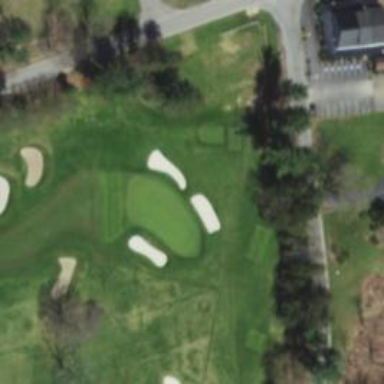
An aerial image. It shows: View of golf hole.